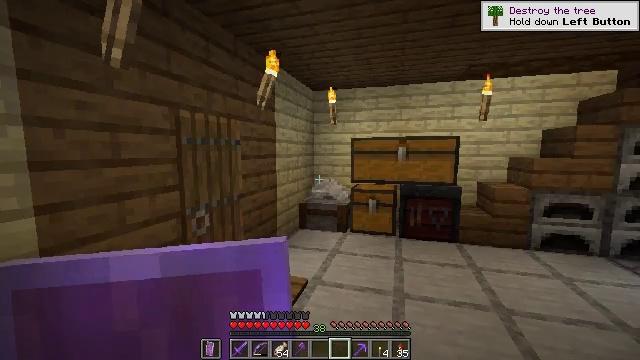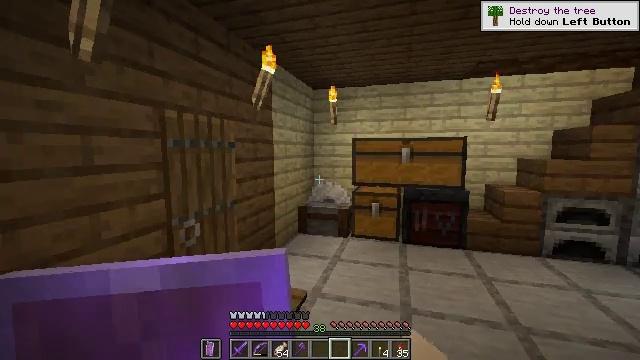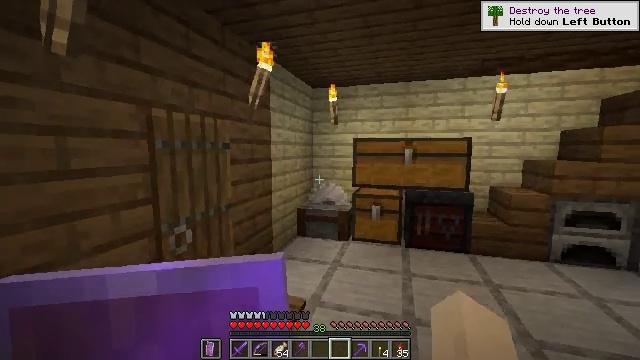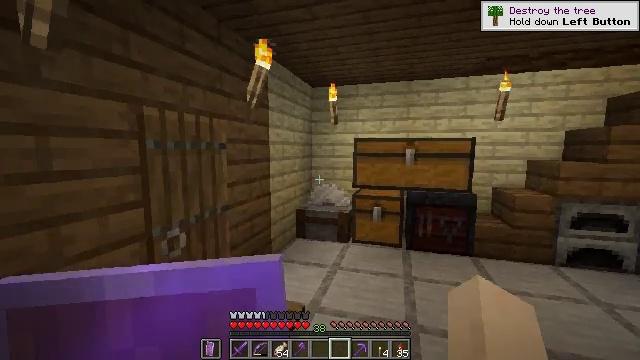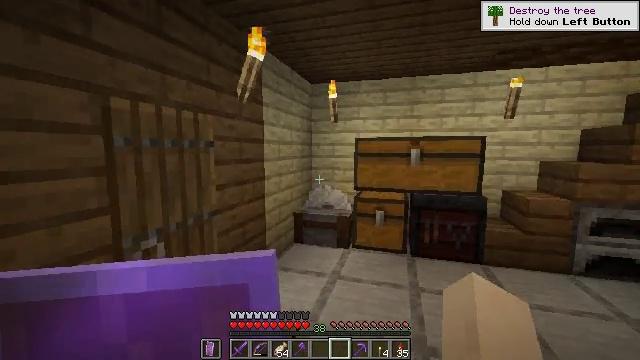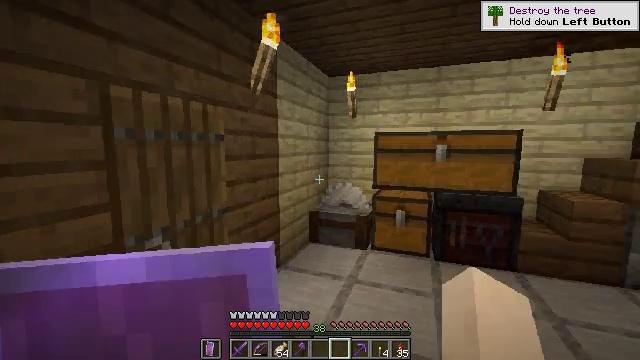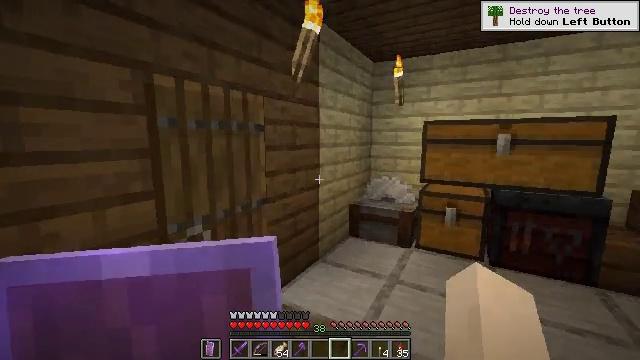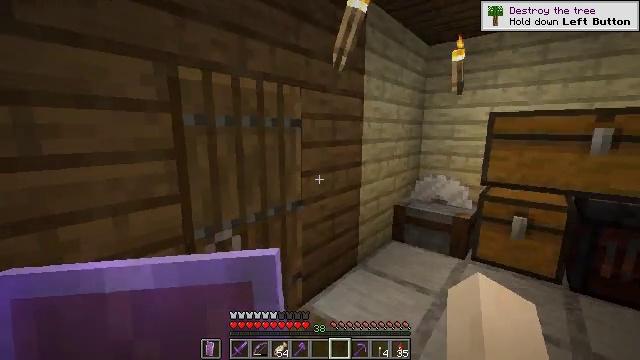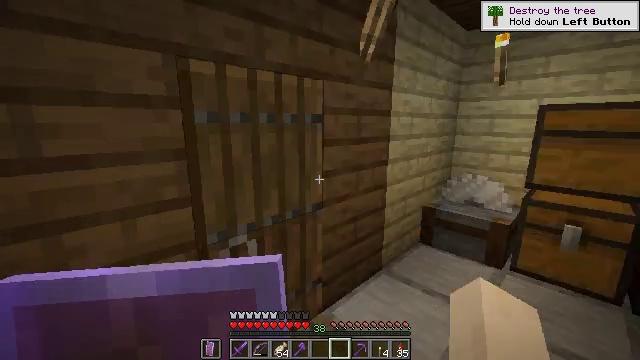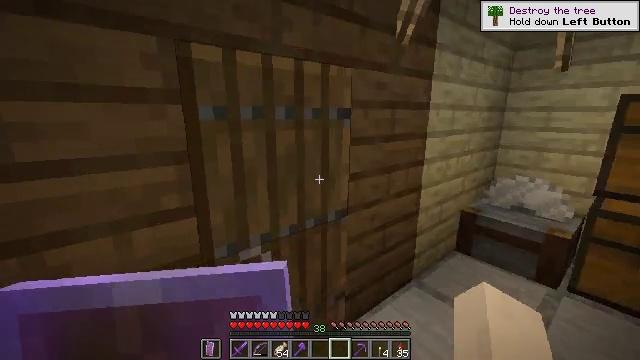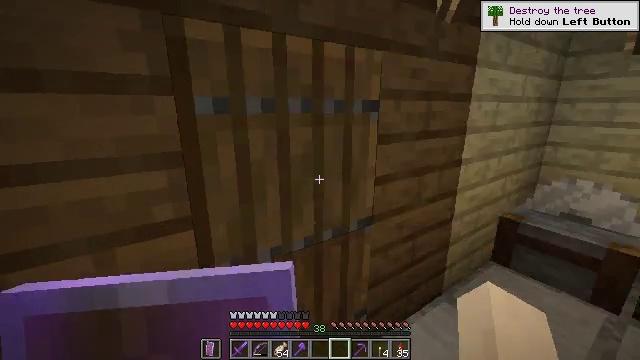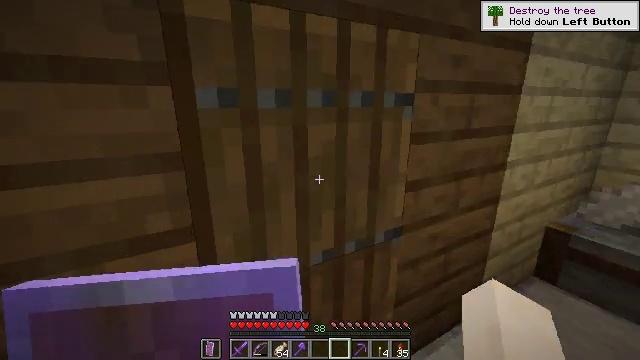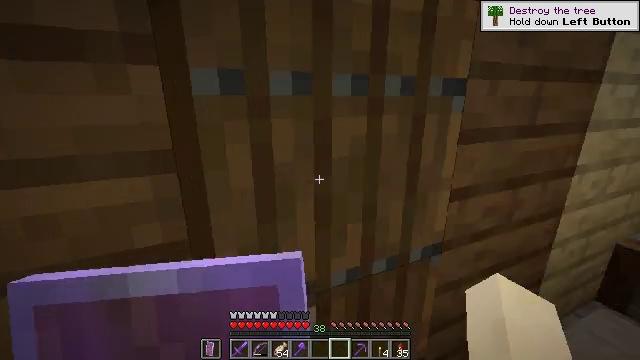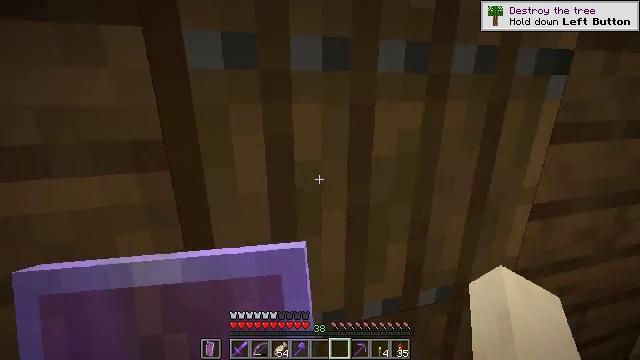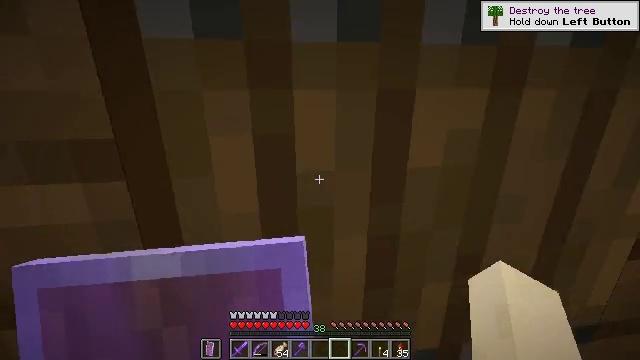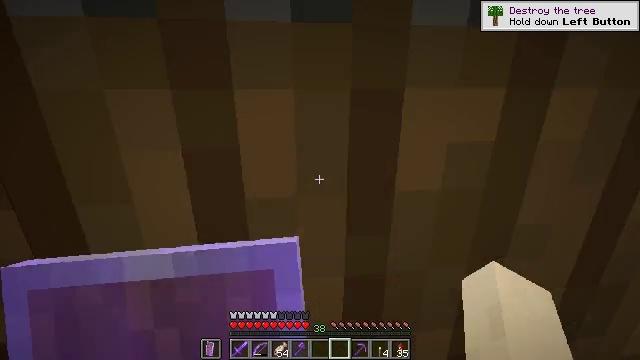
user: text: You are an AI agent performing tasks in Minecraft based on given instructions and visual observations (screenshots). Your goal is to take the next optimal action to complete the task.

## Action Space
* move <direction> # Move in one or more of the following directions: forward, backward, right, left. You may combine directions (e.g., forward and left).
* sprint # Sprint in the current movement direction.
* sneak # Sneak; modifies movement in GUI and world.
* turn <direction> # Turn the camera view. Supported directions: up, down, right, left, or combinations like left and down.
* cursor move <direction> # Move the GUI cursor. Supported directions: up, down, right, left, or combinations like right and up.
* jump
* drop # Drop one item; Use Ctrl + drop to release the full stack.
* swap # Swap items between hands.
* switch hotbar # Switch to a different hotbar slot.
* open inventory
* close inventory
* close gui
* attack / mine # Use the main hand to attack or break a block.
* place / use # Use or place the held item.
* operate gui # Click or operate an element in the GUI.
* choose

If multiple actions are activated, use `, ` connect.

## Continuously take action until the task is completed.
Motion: motion action
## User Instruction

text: craft item air
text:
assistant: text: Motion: move forward
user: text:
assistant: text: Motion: move forward
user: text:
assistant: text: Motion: move forward
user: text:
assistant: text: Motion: move forward
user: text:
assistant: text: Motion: move forward, turn left
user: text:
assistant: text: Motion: move forward, turn left and down
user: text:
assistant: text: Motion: move forward, turn left and down
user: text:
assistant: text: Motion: move forward, turn left and down
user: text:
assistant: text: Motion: move forward, turn left and down
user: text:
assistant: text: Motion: move forward, turn left and down
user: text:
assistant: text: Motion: move forward, turn left
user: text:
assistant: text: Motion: move forward, turn left
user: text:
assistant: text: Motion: move forward, turn left and down
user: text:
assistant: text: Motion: move forward, turn left
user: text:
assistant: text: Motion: move forward, turn left
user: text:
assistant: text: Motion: move forward, turn left
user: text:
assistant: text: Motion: move forward, turn left
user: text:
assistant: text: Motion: move forward, turn left
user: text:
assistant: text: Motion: move forward, turn left
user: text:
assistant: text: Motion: move forward, turn left
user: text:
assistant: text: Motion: move forward
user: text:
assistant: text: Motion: move forward
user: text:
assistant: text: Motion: move forward
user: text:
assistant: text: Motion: move forward
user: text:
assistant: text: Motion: move forward and move left
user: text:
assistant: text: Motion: move forward and move left
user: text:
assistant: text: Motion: move forward and move left
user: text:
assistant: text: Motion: move forward and move left, turn left and up
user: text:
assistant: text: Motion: move forward, turn left and up
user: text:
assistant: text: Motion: move forward, turn left and up